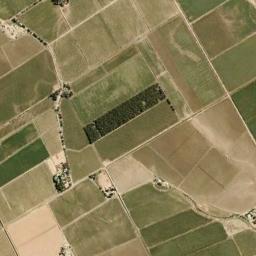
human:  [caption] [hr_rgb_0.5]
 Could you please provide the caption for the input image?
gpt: There are some light green and bare rectangular farmland .

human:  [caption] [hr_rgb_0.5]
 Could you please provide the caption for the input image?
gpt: There are many rectangular farmlands of different shades .

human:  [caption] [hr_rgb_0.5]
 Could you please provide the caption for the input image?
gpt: Many dark green, light green, Khaki and brown mixed rectangular farmland of different sizes .

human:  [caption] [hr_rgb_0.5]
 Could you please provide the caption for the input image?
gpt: Some rectangular farmlands of different colors and sizes are neatly arranged on the ground and a grove of trees is surrounded by these farmlands .

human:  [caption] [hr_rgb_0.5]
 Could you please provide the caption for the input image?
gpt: There are some yellow rectangular farmlands and green ones .